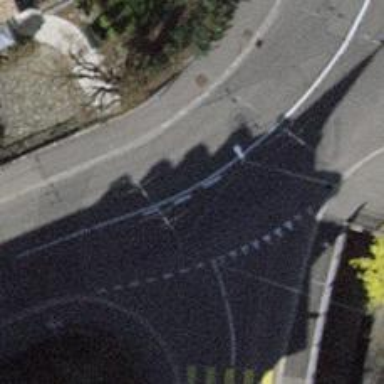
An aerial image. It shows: Secondary road with asphalt surface and trolley wire.